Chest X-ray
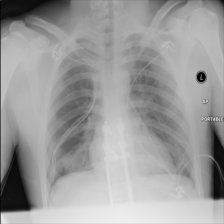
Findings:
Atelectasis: negative
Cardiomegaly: negative
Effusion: negative
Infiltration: negative
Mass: negative
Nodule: negative
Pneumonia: negative
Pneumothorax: negative
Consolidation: negative
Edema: negative
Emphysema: negative
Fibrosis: negative
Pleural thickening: negative
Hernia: negative